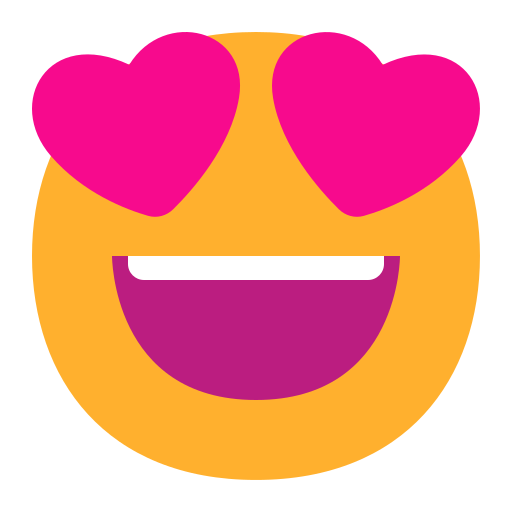
smiling face with heart eyes flat